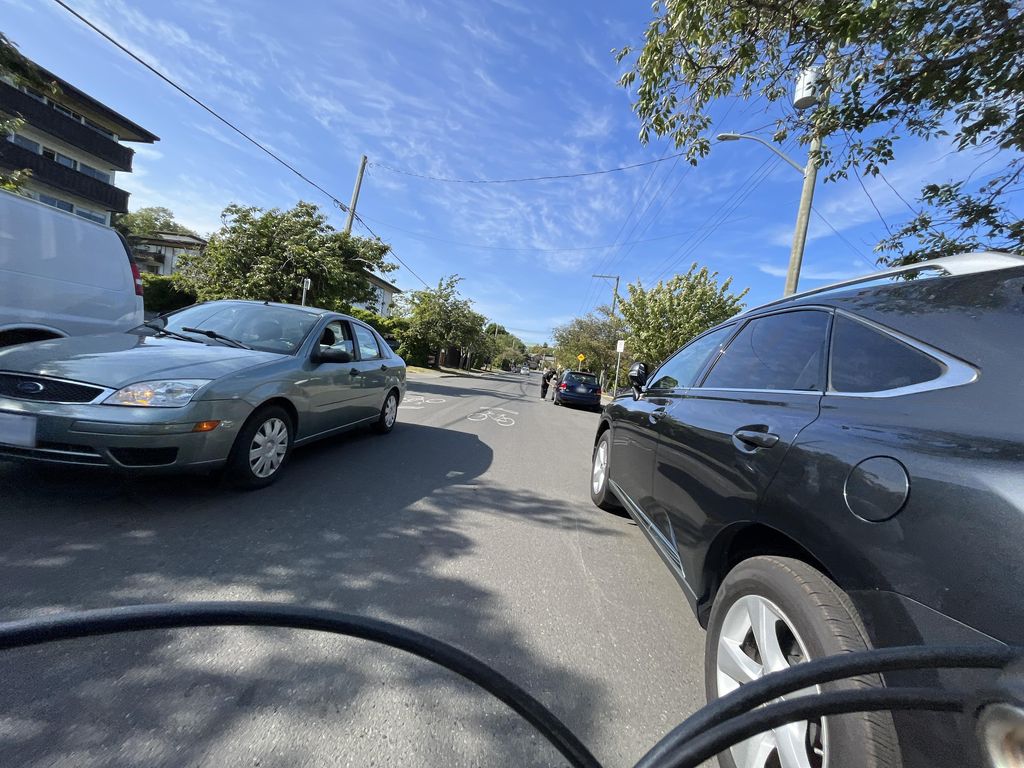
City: victoria